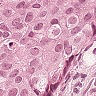
Metastatic tissue present: yes